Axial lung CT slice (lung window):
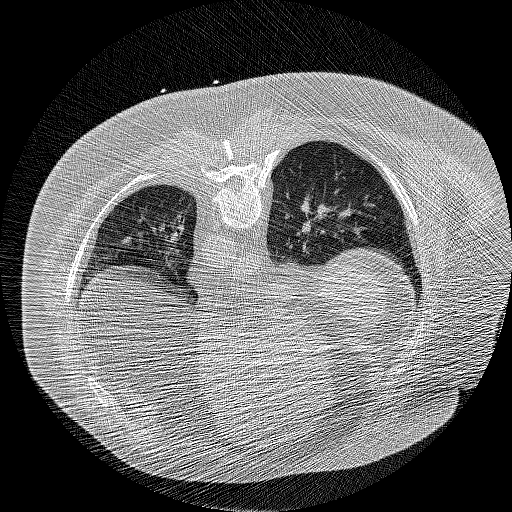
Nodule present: no